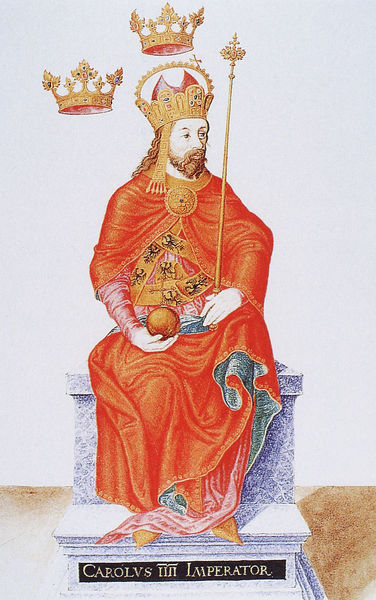
Titel: Darstellung Karls IV. in seinem Stammbaum im Palas der Burg Karlstein
Institution: Prag, Archiv der Nationalgalerie
Schlagwörter: adler, blau, fuß, hand, mann, schatten, umhang, weiß, sitzen, braun, frisur, geste, hintergrund, kleid, orange, zeichnung, rot, bart, sockel, stein, vollbart, boden, auge, gewand, gold, mantel, drei, brosche, krone, deutschland, apfel, schrift, sitz, schuhe, stab, kaiser, könig, thron, podest, kugel, wappen, halbprofil, karl, kaiserkrone, purpur, insignien, zepter, szepter, organ, kronen, weltkugel, karl der große, fiebel, reichsapfel, langhaar, imperator, reichsadler, carolus, spitze schuhe, große, sitzende figur, umhang rot, iiii, krone des heiligen römischen reiches, orden vom goldenen vliess, 3 kronen, rotes ornat